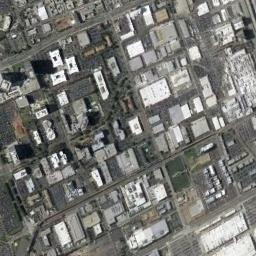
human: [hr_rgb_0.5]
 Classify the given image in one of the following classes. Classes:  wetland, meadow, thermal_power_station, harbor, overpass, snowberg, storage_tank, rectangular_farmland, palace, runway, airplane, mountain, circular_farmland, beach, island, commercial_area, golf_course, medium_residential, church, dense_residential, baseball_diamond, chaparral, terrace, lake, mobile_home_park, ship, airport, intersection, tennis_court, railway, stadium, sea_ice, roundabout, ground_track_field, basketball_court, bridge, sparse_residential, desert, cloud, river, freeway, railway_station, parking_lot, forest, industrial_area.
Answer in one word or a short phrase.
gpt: industrial_area